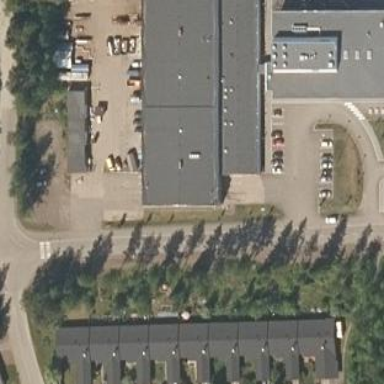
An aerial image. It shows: School building.